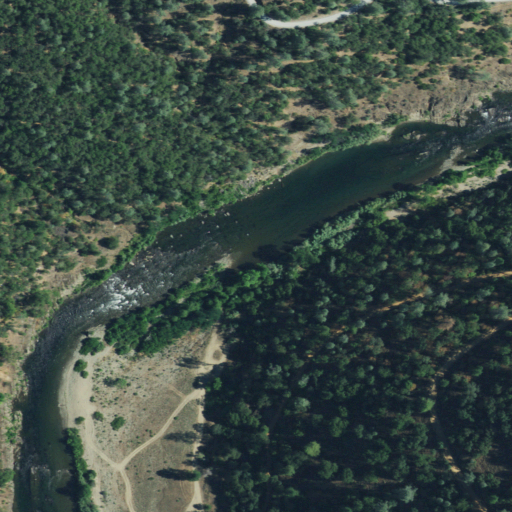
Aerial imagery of valley in California named United States Canyon containing evergreen forest, shrub, grassland, and open water